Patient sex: M
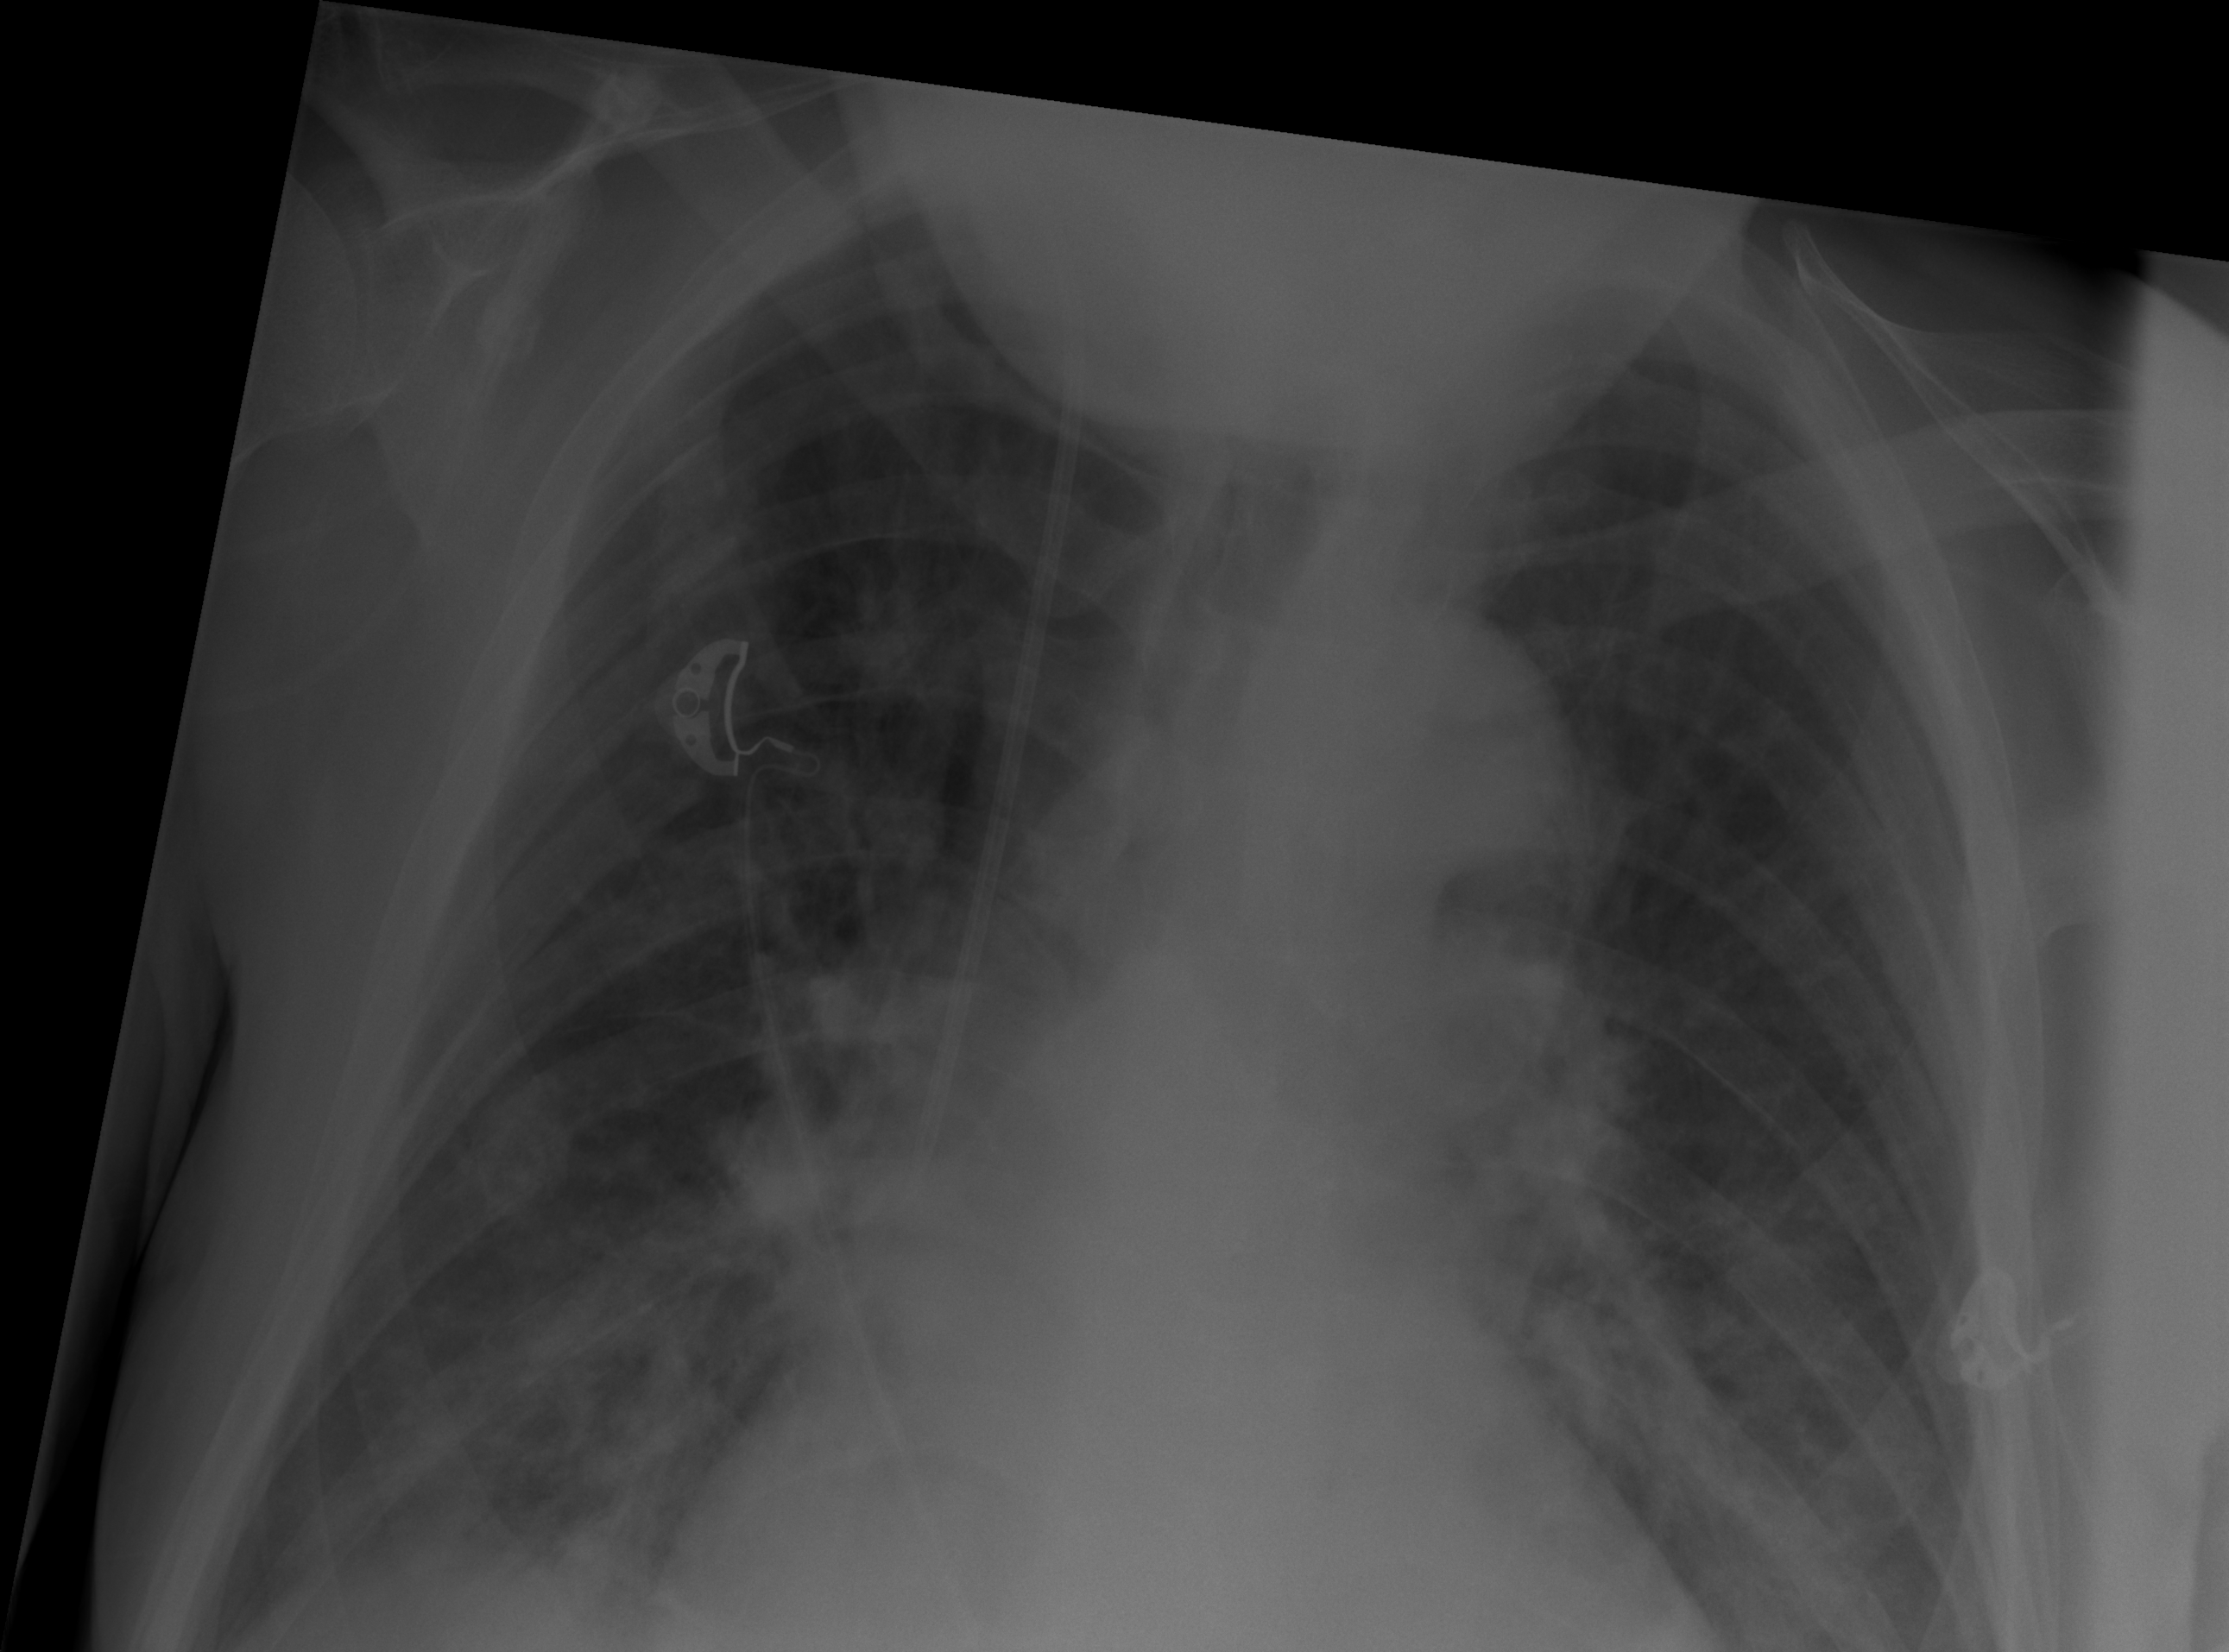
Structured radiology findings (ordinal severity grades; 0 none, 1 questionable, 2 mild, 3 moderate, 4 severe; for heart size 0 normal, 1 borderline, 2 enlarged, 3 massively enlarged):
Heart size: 2
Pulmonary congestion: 2
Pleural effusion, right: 2
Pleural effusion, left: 0
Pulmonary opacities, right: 2
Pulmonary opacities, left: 2
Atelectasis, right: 2
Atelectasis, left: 2